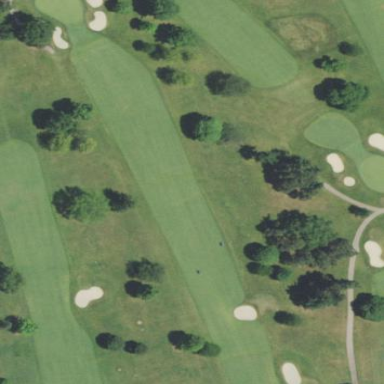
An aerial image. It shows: Scenic golf fairway.